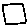
Label: square